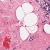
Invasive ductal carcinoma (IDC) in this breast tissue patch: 1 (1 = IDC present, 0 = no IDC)